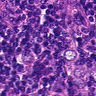
Metastatic tissue present: yes